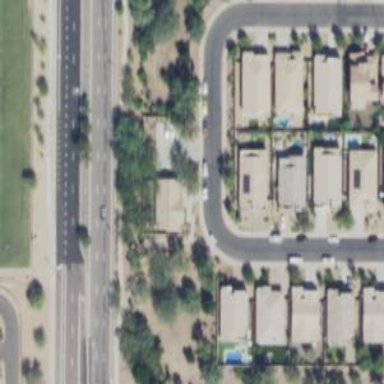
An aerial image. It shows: Asphalt road in residential area.